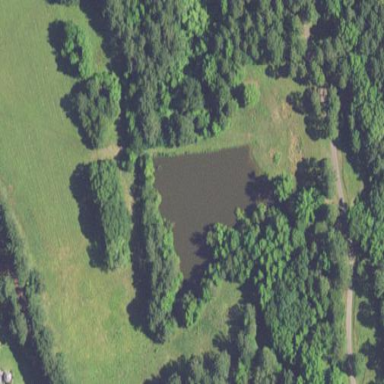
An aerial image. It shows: Lake or pond formed by natural water.